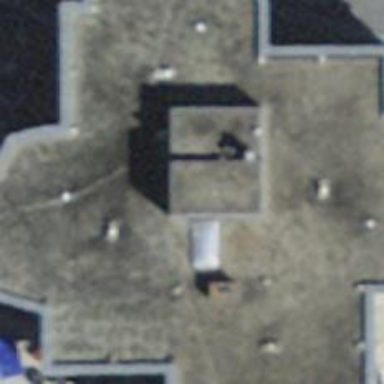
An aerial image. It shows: Hotel.